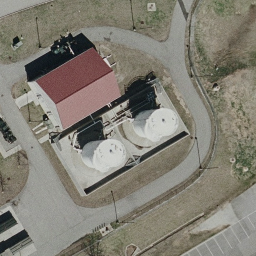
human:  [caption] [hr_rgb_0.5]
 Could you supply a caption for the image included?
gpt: There are two storage tanks with a house beside and surrounded by plants .

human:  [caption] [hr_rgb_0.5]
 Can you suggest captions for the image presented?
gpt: Two storage tanks and a red house are surrounded by plants .

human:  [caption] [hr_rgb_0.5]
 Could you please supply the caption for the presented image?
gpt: There are two storage tanks with a red house surrounded by plants .

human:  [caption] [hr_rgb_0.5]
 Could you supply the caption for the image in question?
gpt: Two storage tanks arranged neatly with a house beside .

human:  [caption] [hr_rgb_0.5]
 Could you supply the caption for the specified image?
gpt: Two storage tanks and a red house are surrounded by plants .